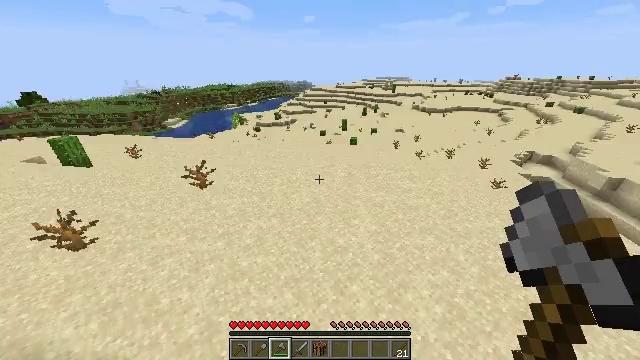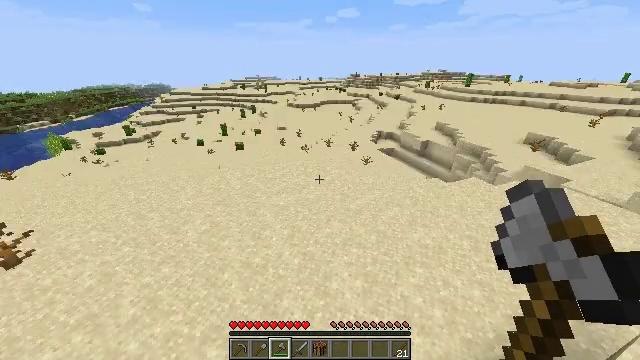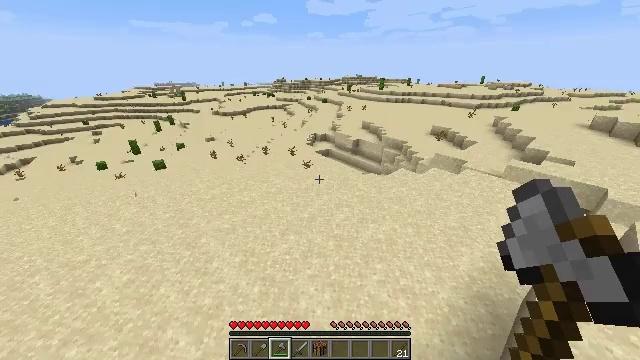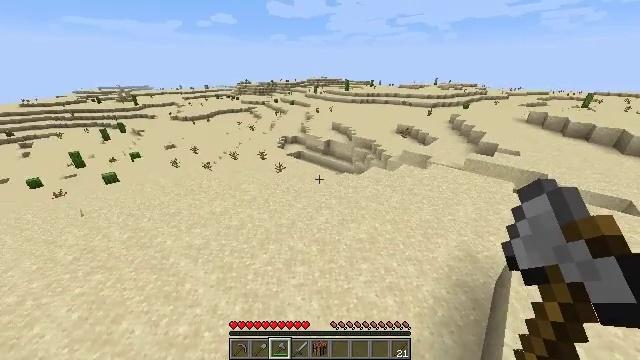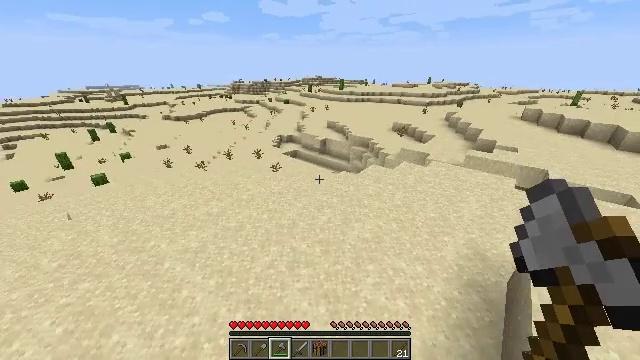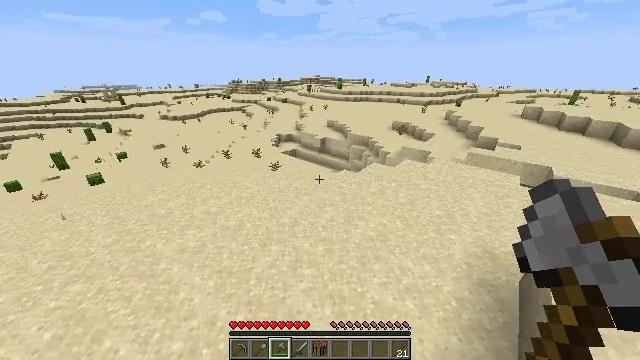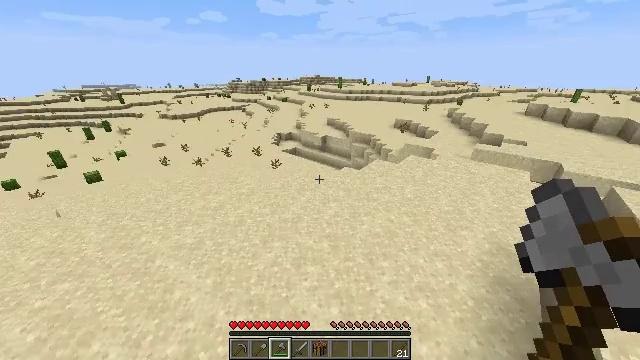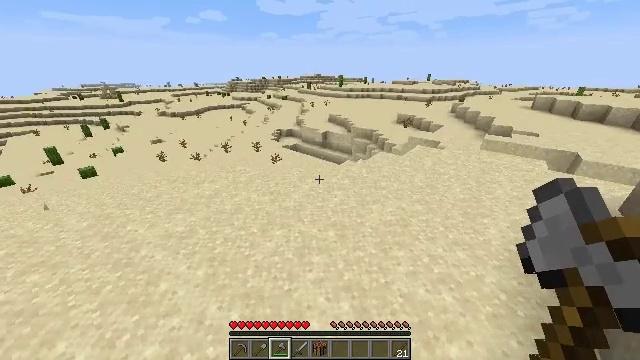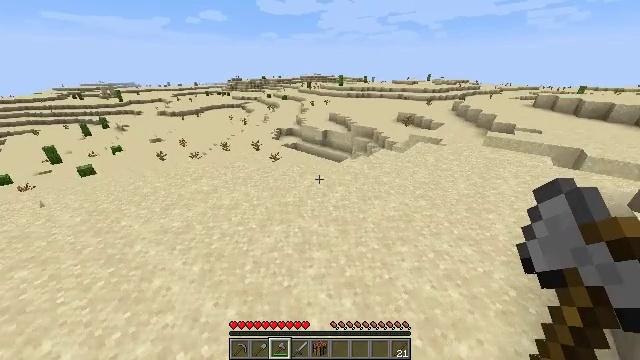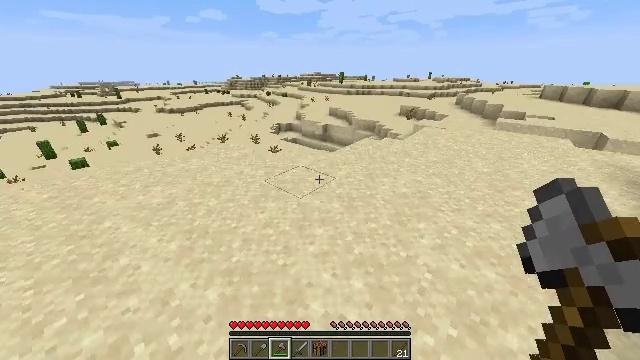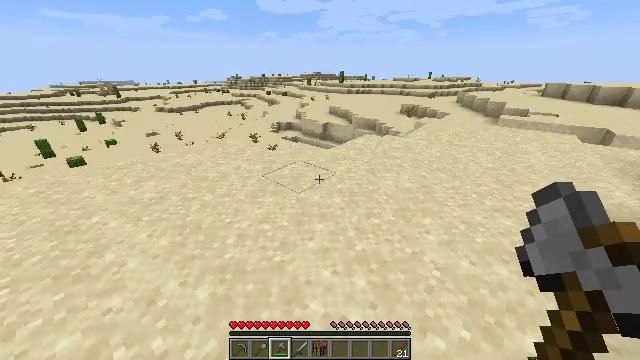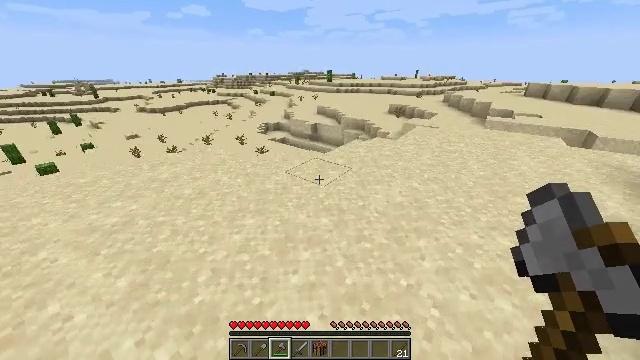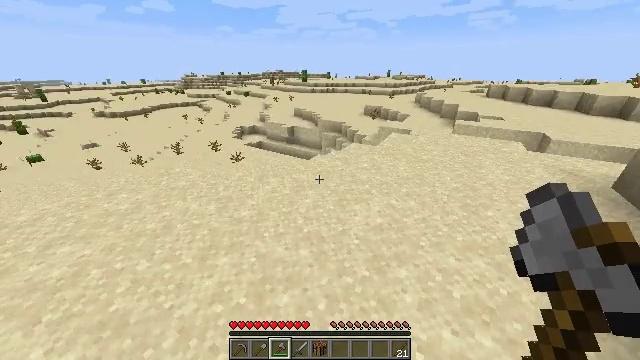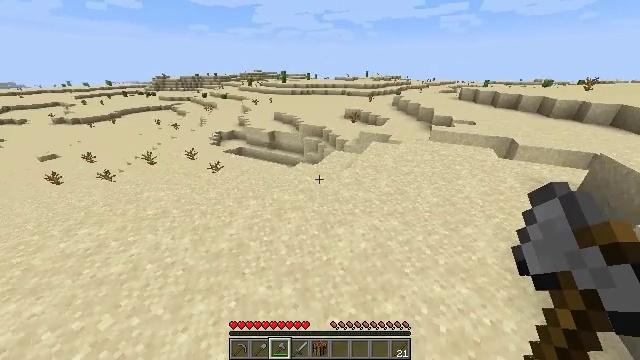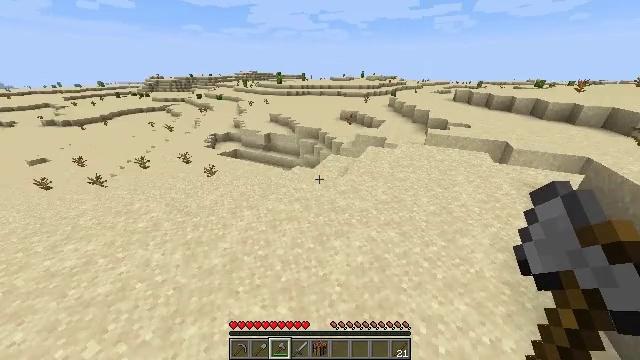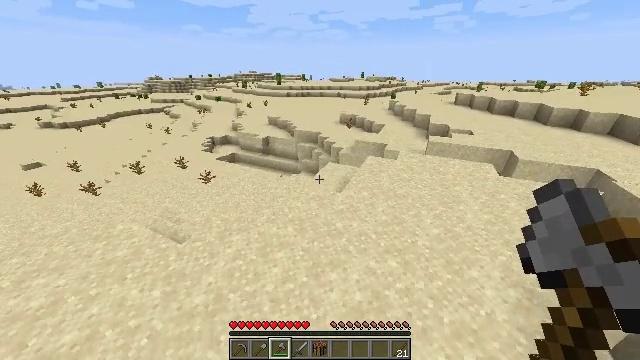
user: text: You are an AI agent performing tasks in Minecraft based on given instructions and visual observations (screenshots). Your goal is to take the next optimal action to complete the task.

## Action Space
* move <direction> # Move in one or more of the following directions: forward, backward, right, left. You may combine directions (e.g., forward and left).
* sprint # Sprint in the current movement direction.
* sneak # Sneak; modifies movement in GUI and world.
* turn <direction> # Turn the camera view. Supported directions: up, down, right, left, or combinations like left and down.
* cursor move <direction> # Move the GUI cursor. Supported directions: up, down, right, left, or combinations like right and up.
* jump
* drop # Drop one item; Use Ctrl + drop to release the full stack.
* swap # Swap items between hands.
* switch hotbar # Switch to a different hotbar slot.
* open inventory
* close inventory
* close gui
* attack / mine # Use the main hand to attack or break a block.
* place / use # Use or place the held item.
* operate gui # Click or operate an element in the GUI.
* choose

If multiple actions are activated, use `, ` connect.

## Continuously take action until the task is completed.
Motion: motion action
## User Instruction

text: Collect a hay block for crafting.
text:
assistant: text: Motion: move forward and move right, sprint, turn right, jump
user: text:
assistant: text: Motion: move forward and move right, sprint, turn right and up, jump
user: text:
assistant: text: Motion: move forward and move right, sprint, turn right, jump
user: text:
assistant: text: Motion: move forward and move right, sprint, turn right, jump
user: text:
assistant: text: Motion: move forward and move right, sprint, jump
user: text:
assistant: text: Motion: move forward and move right, sprint, jump
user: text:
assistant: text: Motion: move forward and move right, sprint, jump
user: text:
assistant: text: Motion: move forward and move right, sprint, jump
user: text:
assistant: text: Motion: move forward and move right, sprint, jump
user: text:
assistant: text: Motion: move forward and move right, sprint, jump
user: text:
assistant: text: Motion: move forward and move right, sprint, turn right, jump
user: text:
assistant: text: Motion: move forward and move right, sprint, turn right, jump
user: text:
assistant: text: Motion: move forward and move right, sprint, turn right, jump
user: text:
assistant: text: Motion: move forward and move right, sprint, turn right, jump
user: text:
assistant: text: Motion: move forward and move right, sprint, jump
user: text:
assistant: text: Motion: move forward and move right, sprint, jump
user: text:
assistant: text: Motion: move forward and move right, sprint, jump
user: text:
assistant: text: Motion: move forward and move right, sprint, jump
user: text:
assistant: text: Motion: move forward and move right, sprint, jump
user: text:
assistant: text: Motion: move forward and move right, sprint, jump
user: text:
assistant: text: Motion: move forward and move right, sprint, turn left, jump
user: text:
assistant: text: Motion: move forward and move right, sprint, turn left, jump
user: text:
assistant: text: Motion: move forward and move right, sprint, turn left and up, jump
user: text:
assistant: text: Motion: move forward and move right, sprint, turn left and up, jump
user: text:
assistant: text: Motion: move forward and move right, sprint, turn left, jump
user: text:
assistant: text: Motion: move forward and move right, sprint, turn left, jump
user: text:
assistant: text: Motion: move forward and move right, sprint, jump
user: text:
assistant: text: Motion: move right, sprint, jump
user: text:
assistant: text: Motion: move right, sprint, jump
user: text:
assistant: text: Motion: move right, sprint, turn right and down, jump